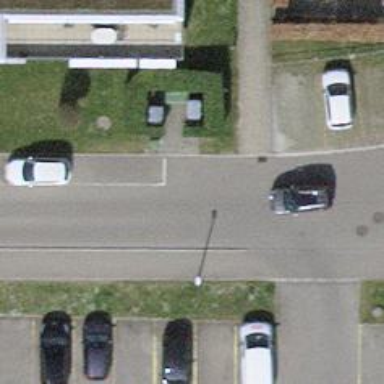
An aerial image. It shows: Footway along the road.